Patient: sex M, age 52
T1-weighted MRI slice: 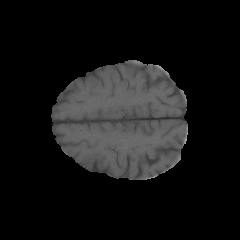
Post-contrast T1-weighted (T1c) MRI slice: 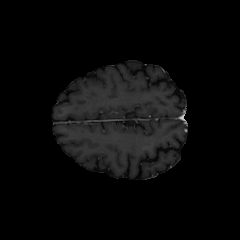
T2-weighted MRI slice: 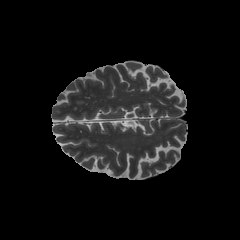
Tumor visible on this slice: no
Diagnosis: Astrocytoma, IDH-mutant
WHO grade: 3